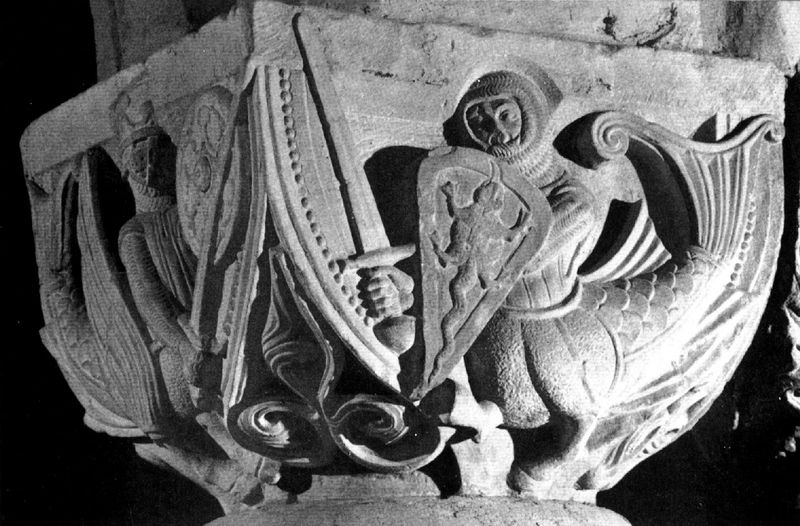
Titel: Brandenburg, Dom
Standort: Brandenburg (EU - D - BB)
Schlagwörter: kampf, kopf, kämpfer, mann, menschen, blume, grau, marmor, schwarz, säule, weiss, tier, tiere, ornament, architektur, mensch, sockel, stein, kirche, schuppen, ranken, skulptur, huf, schwanz, relief, bogen, querformat, könig, detail, dekor, foto, schild, stütze, schwarzweiss, schwert, schwerter, soldat, waffe, kreise, helm, lilie, ritter, rüstung, kapitell, wappen, rauten, fisch, halb, mittelalter, fabelwesen, romanik, duell, echse, volute, käfer, korinthisch, spirale, drache, kröte, georg, eidechse, gecko, angeln, monster, zweikampf, hybrid, george, romanisch, taufbecken, fischschwanz, wappentier, gregor, figürliches kapitell, kapitellromanik, ioniisch, habl, erzählendes kapitell